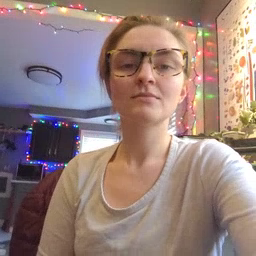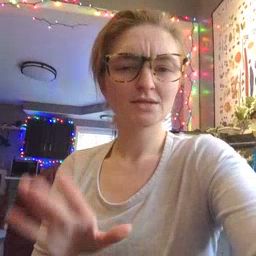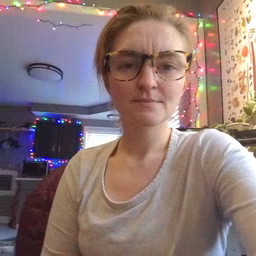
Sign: hate